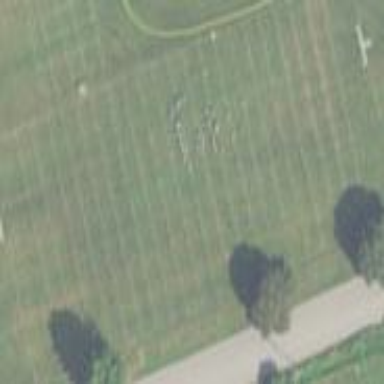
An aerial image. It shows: Grass pitch used for lacrosse.